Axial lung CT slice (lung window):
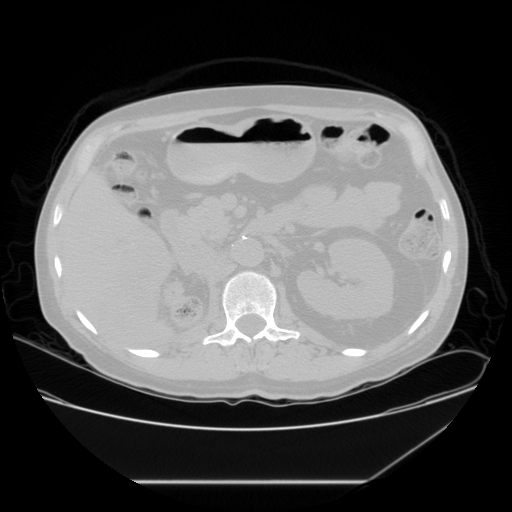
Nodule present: no